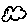
Label: cloud